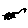
Label: cat